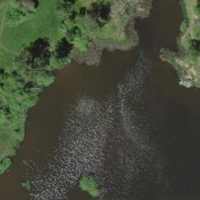
EUNIS habitat code: 52
Species observed at this site:
Prunus padus